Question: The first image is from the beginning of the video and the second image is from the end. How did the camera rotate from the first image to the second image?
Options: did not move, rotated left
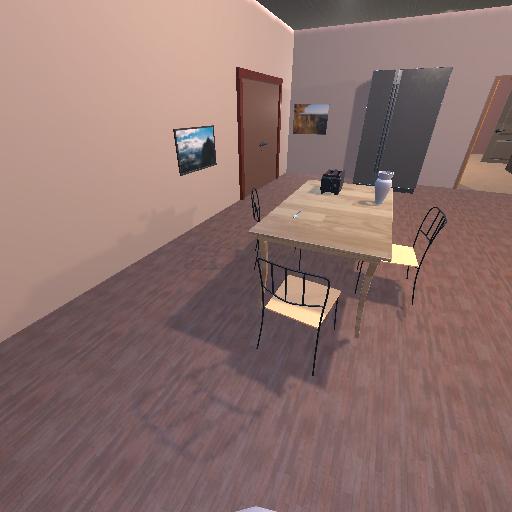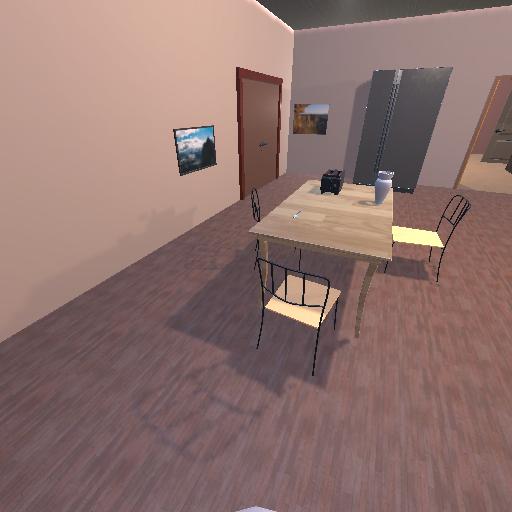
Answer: did not move